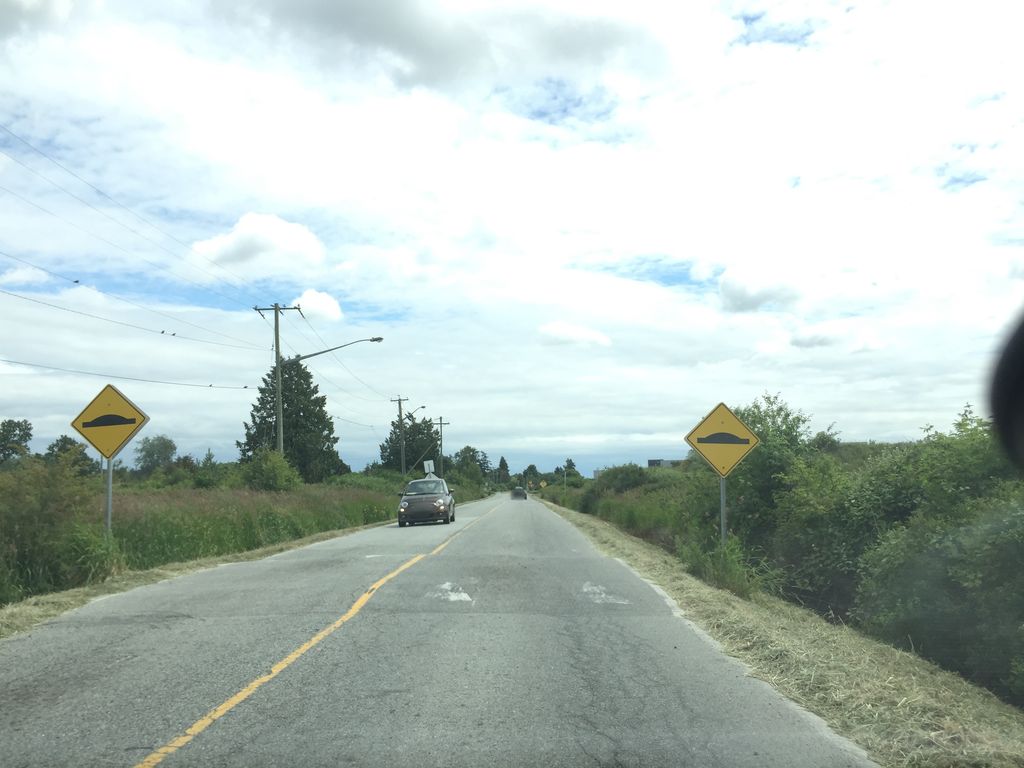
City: vancouver